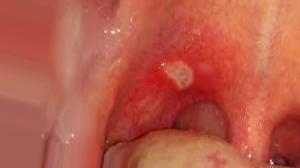
Condition: Mouth Ulcer